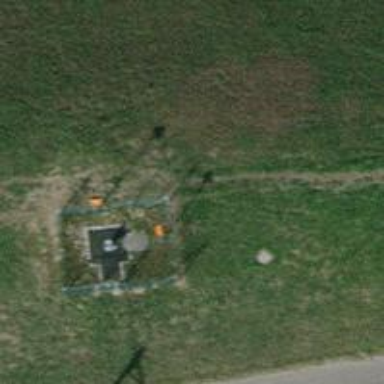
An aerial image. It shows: Aerial marker colored orange.